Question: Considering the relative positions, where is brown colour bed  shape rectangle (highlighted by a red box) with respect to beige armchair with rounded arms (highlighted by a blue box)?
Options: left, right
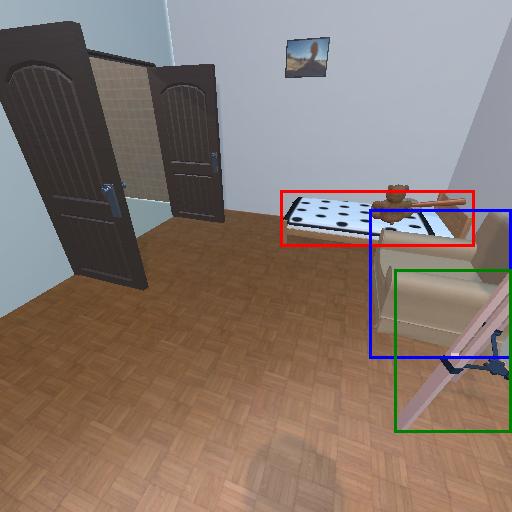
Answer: left